Question: I want to have main window split in three parts like the one on the picture. there's supposed to be a line (red one) or left border of the rectangle number 2, that, when it's dragged with mouse, it resizes both rectangle 1 and 2. it's like the behaviour of playlist in windows media player. any ideas on how to obtain this? Also, it would be great if someone proposes a solution to how this playlist make collapsed if the red line is dragged to the right.

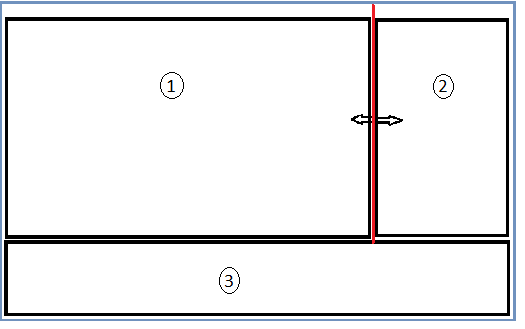
Answer: Define a '<Grid>' with columns and rows like so:
'''
<Grid>
<Grid.RowDefinitions>
<RowDefinition Height="300"/>
<RowDefinition Height="*"/>
</Grid.RowDefinitions>
<Grid.ColumnDefinitions>
<ColumnDefinition Width="600"/>
<ColumnDefinition Width="20"/>
<ColumnDefinition Width="300"/>
</Grid.ColumnDefinitions>
...
'''
and then the gridsplitter (still inside the grid):
'''
<GridSplitter Grid.Row="0" Grid.Column="1" ResizeDirection="Columns" HorizontalAlignment="Stretch" VerticalAlignment="Stretch"/>
'''
Note that the gridsplitter will need it's own column.